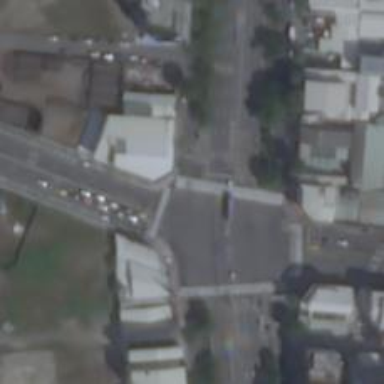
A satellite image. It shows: Marked crossing on the road.